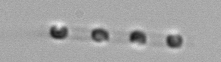
Label: Skeletonema